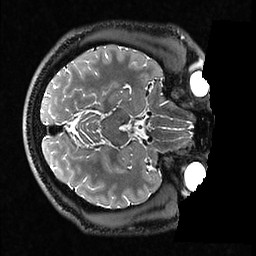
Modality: T2w
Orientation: axial
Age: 47
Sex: male
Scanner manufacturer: ge
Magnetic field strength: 3 T
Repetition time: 3.202 s
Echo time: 0.06024 s